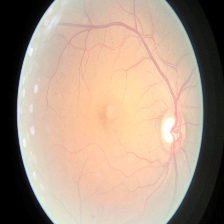
Diabetic retinopathy grade: Moderate